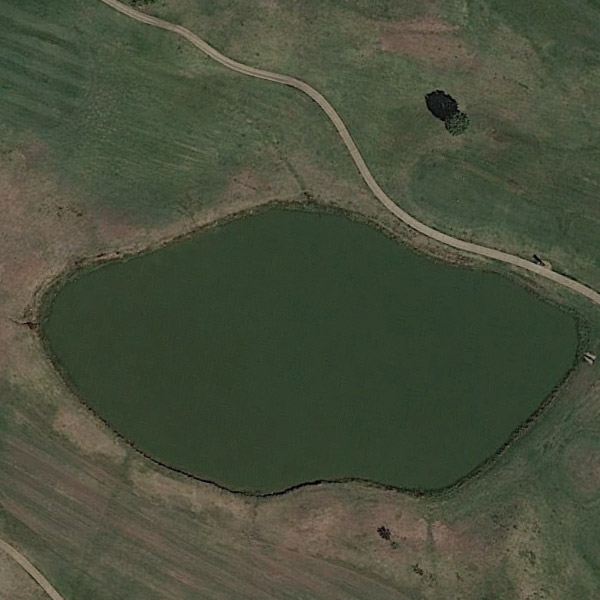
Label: Pond